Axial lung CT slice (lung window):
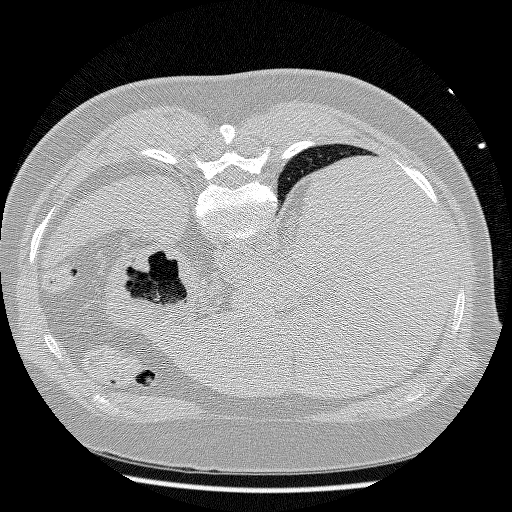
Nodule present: no